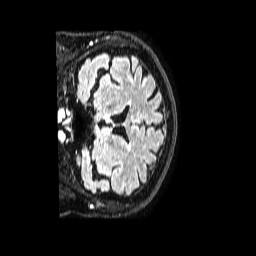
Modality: FLAIR
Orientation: coronal
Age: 70
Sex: male
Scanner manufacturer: philips
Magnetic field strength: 1.5 T
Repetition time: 4.8 s
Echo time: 0.3 s